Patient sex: M
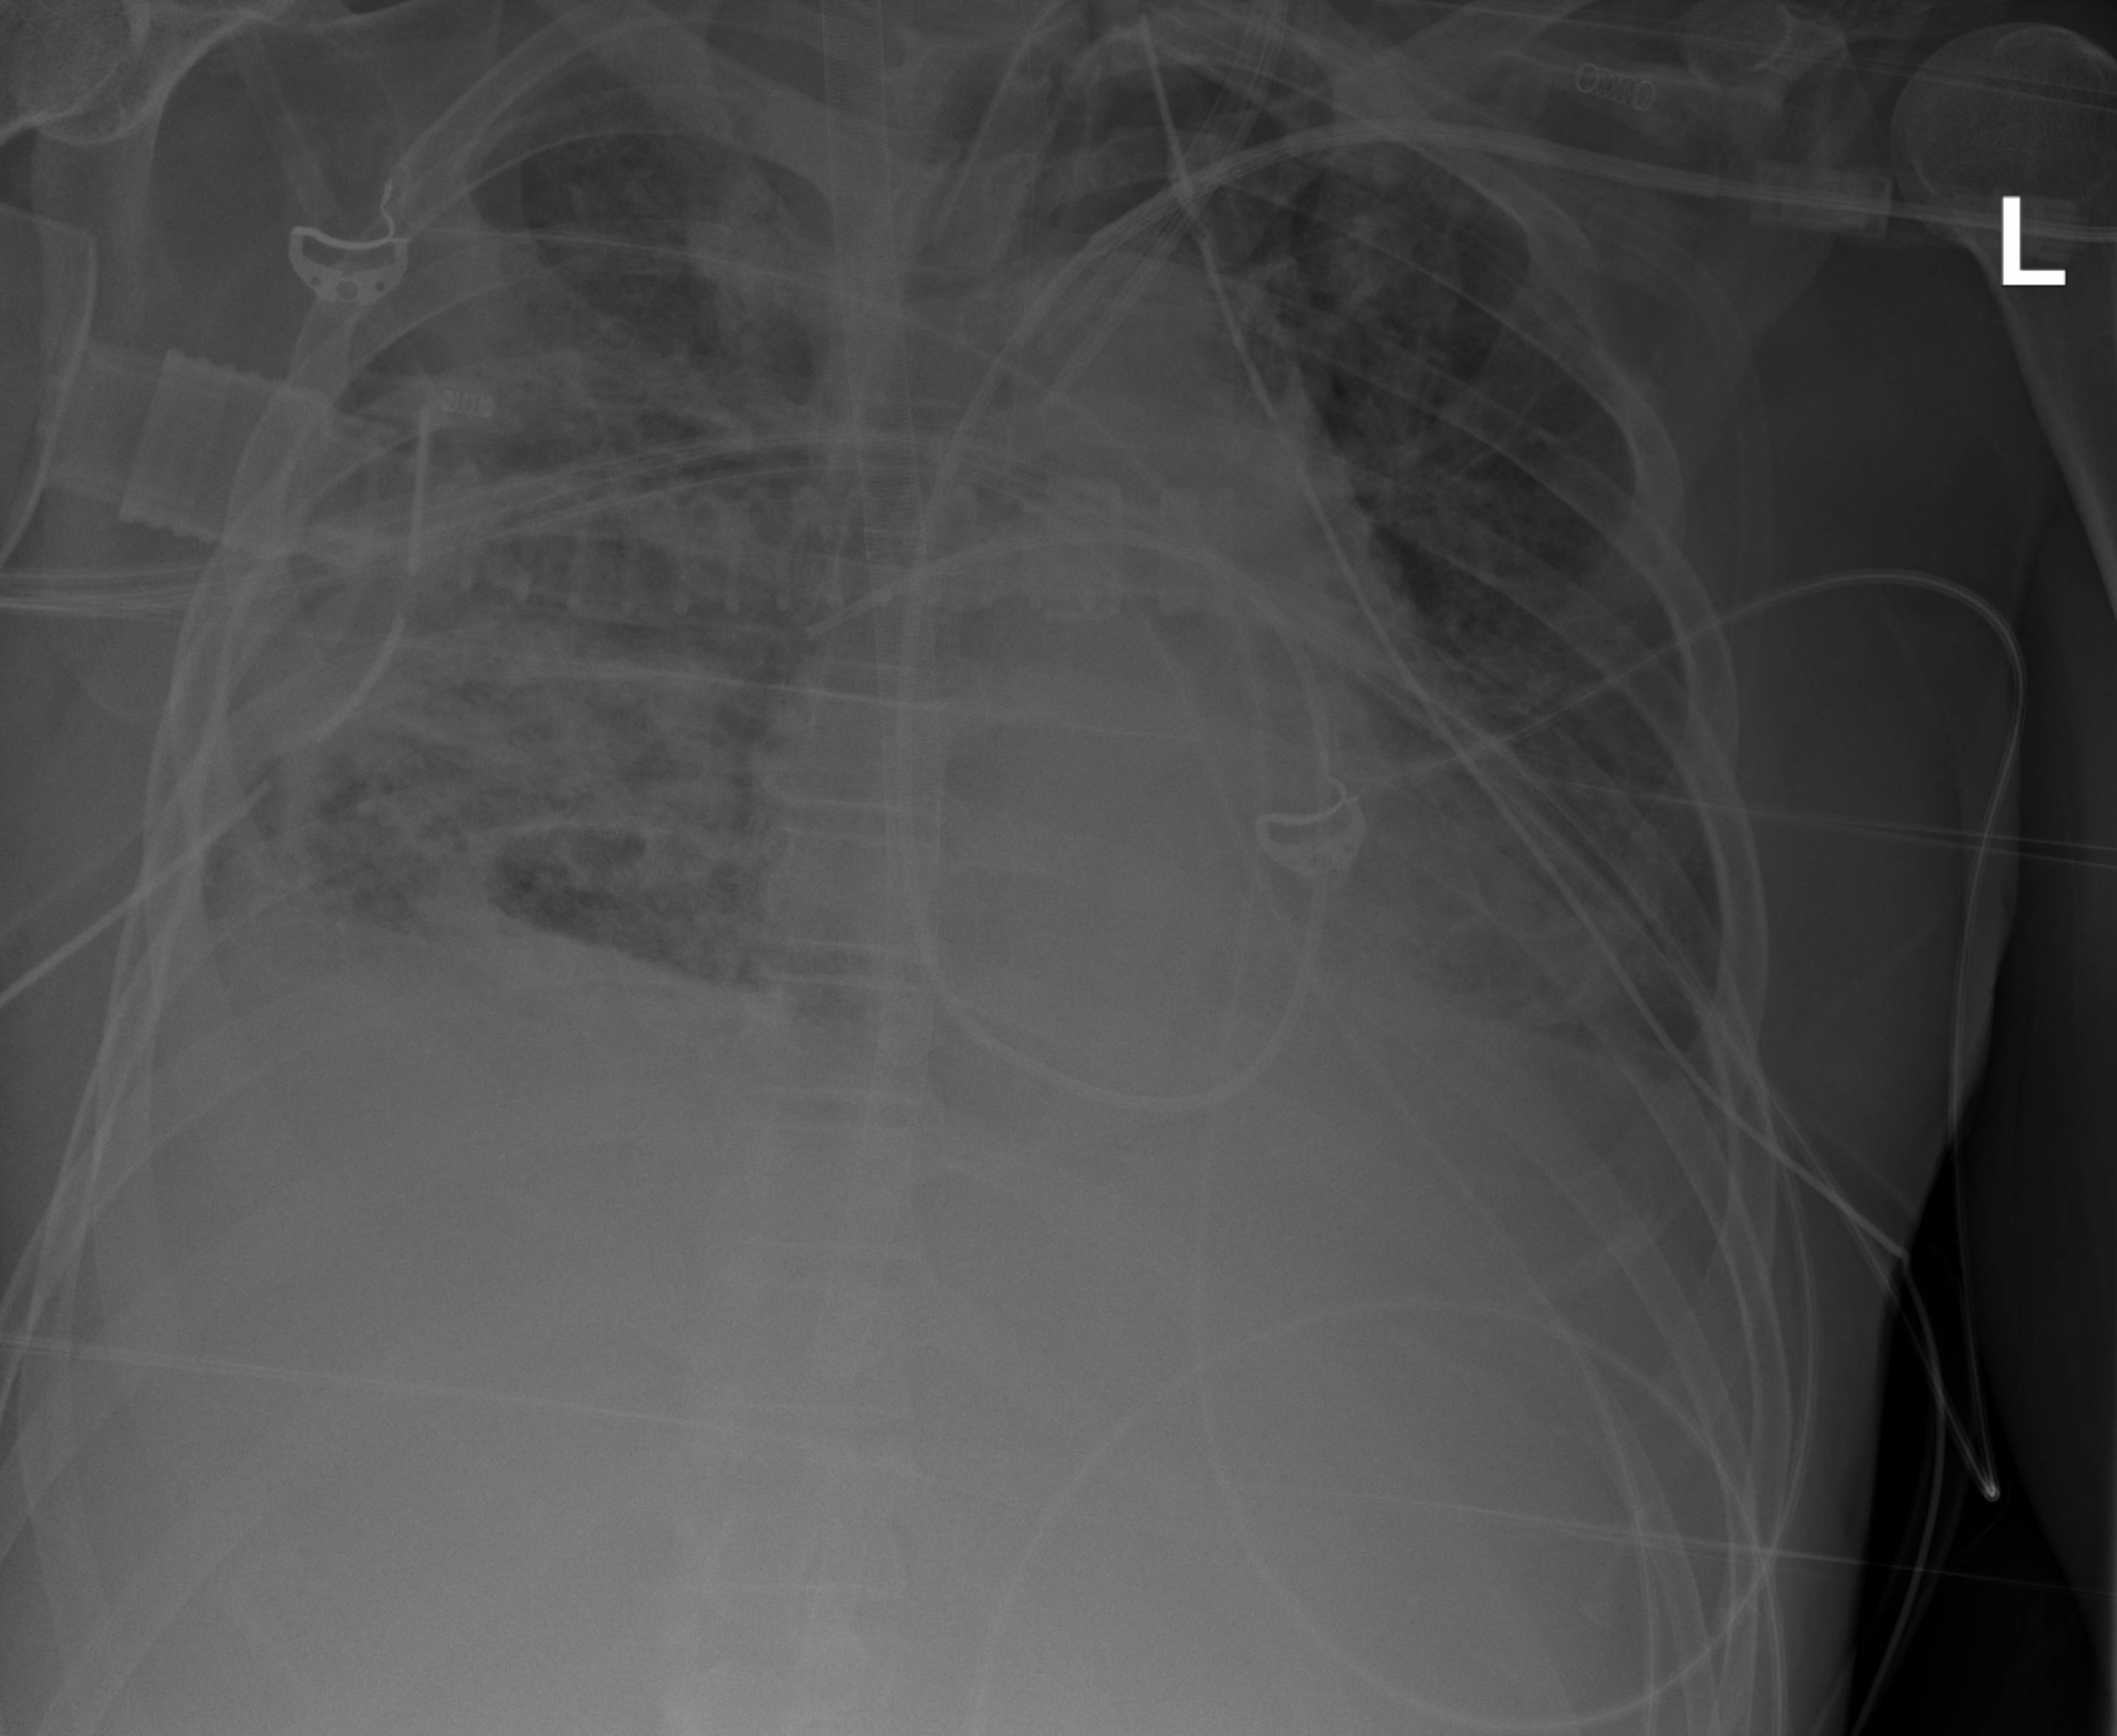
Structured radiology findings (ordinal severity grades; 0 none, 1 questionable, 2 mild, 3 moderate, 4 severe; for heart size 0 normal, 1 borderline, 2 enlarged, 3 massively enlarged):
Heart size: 1
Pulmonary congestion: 0
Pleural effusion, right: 2
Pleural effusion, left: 3
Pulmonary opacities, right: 4
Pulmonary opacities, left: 3
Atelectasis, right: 3
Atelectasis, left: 3